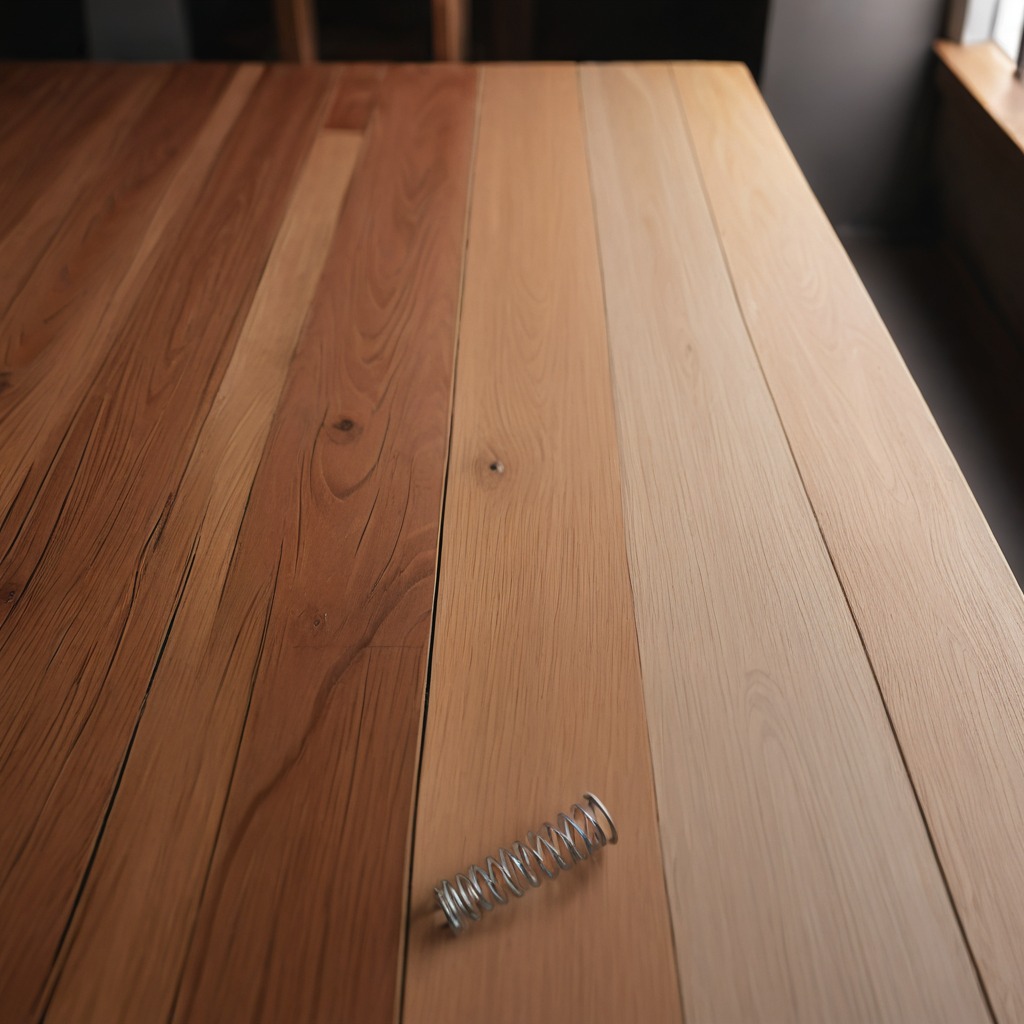
A coiled metal spring is lying on the wooden table in the carpentry studio.